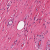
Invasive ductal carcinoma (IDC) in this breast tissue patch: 0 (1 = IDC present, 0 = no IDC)